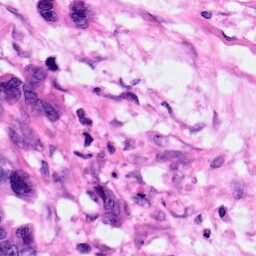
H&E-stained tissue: Pancreatic